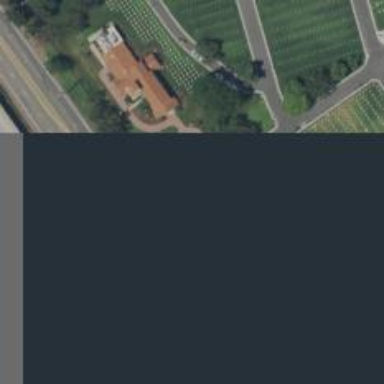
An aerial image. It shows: Historic memorial.